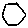
Label: hexagon